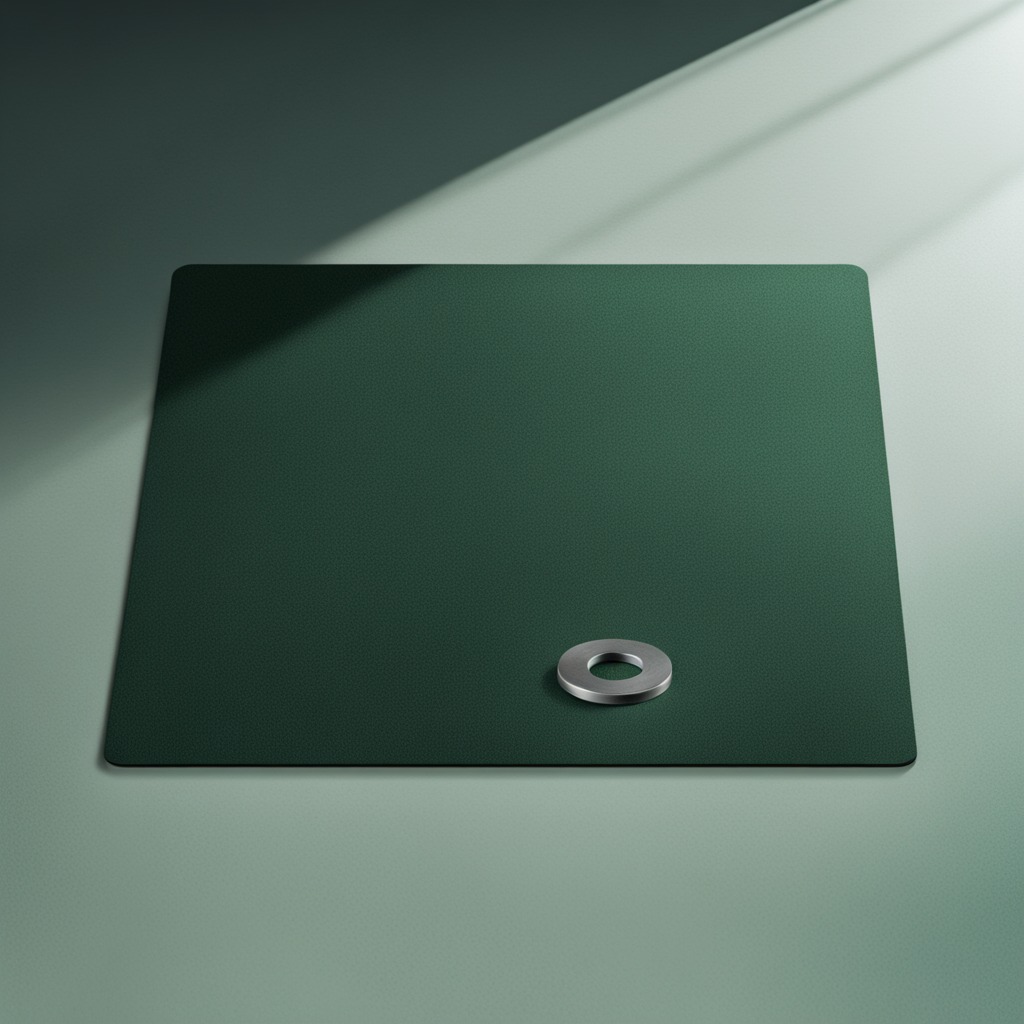
A flat metal washer lies on a clean granite tabletop covered with a green rubber mat inside a workshop under bright overhead lighting crisp shadows high clarity worn but beneath the mat.